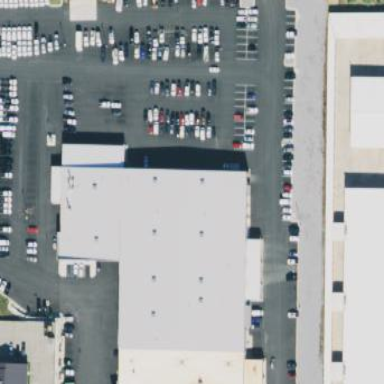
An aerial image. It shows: Commercial building.